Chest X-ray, PA view. Patient: 71 years old, sex M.
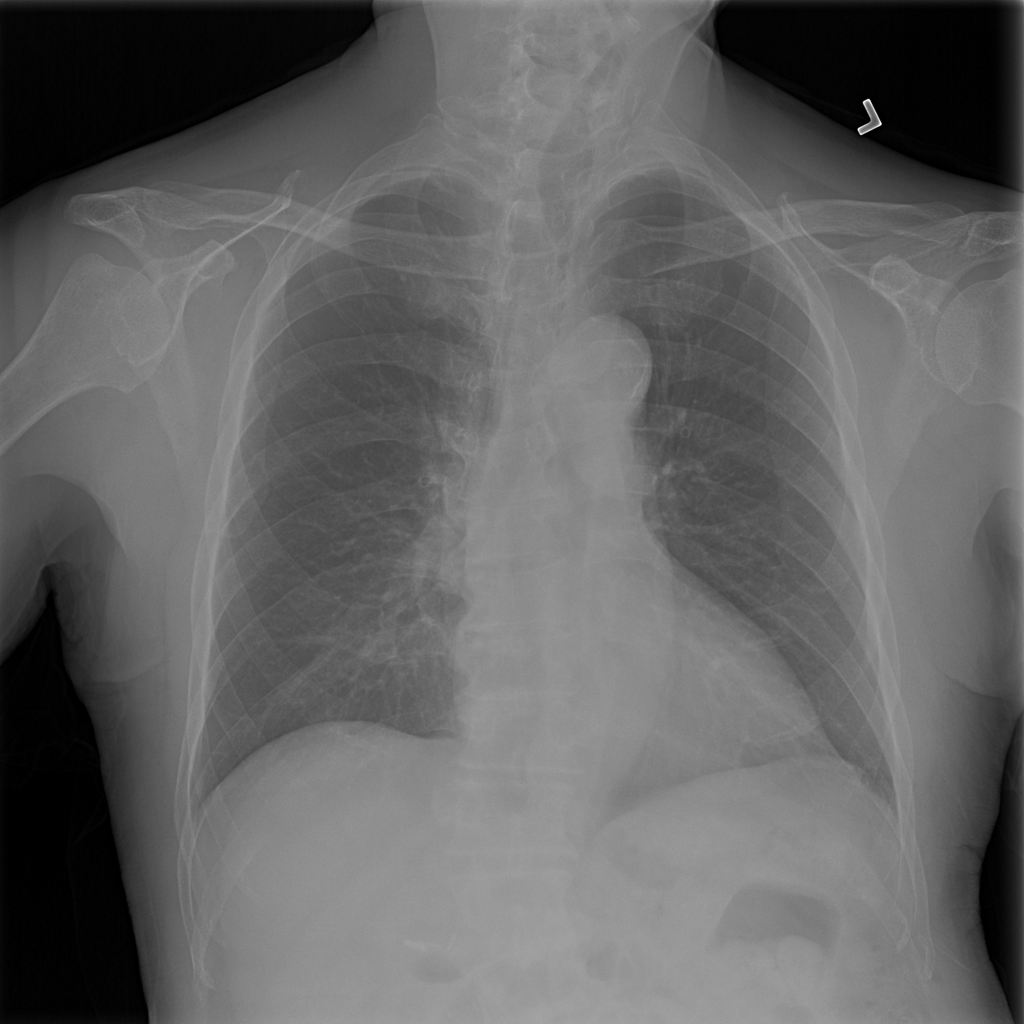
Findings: No Finding